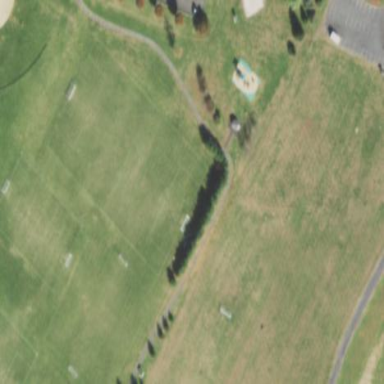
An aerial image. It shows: Lacrosse pitch for leisure land.